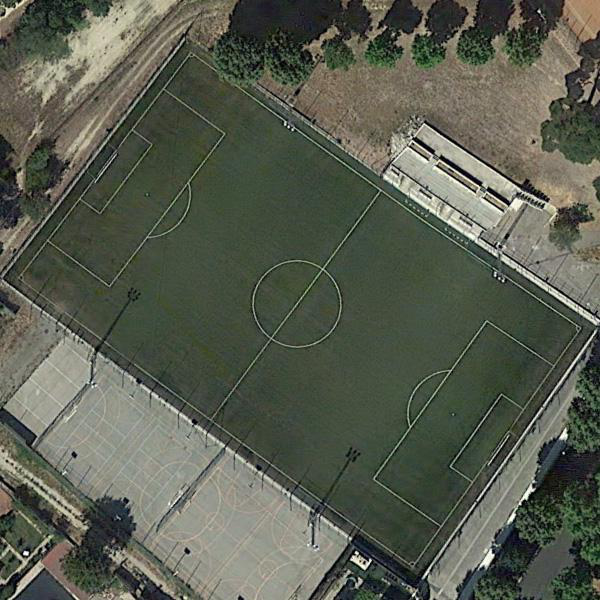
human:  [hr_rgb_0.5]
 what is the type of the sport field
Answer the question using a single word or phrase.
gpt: football field